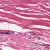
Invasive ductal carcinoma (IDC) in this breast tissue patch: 0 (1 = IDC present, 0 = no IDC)